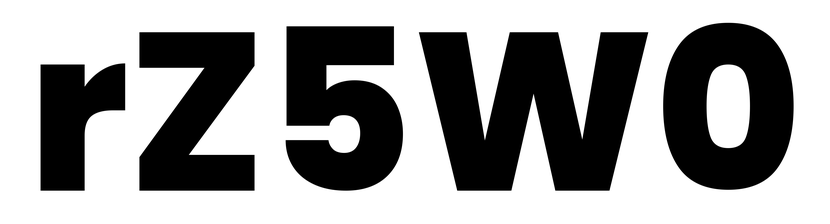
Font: Poppins-ExtraBold